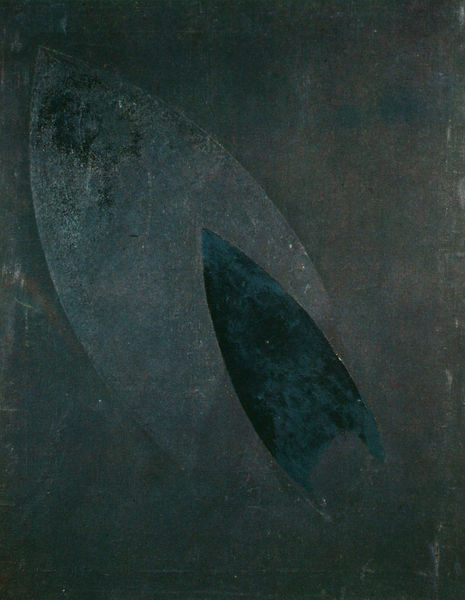
Titel: Schwarz auf Schwarz
Künstler: Alexandr Rodtschenko
Standort: St. Petersburg
Institution: Russisches Museum
Schlagwörter: blau, gemälde, mann, meer, schatten, wasser, weiß, grün, grau, schwarz, zeichnung, rot, malerei, spitze, boot, boote, oval, schiff, düster, abstrakt, lanze, tiefe, oben, klinge, flamme, links, form, geschnitten, schwert, fisch, einfarbig, eintönig, geometrie, simpel, petrol, überlappung, bügeleisen